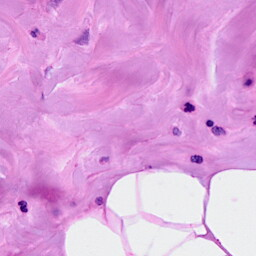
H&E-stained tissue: Breast